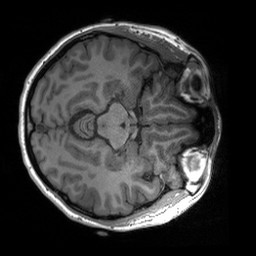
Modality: T1w
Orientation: axial
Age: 22
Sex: female
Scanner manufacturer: siemens
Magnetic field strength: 3 T
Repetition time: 2.3 s
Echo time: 0.00227 s